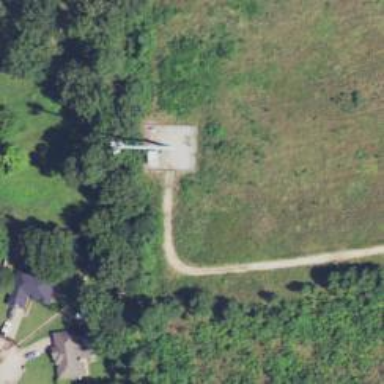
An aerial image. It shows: Communication mast tower.